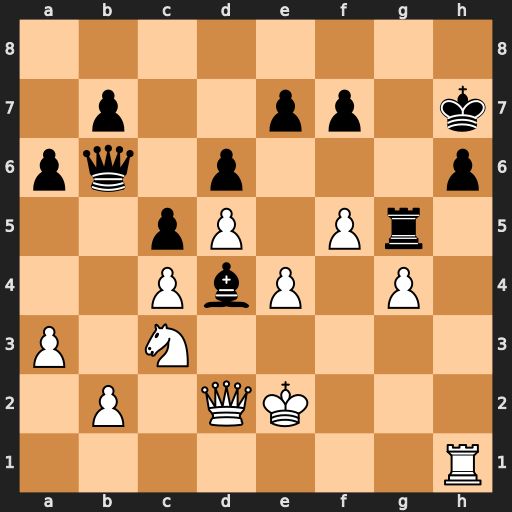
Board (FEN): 8/1p2pp1k/pq1p3p/2pP1Pr1/2PbP1P1/P1N5/1P1QK3/7R
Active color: w
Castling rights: -
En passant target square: -
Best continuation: Qxg5 Qxb2+ Qd2